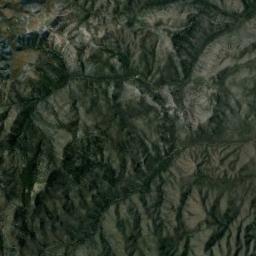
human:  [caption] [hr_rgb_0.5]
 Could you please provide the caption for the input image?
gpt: This mountain is completely covered by vegetation and there is a winding path in it .

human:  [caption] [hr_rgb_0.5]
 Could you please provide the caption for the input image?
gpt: The mountain is full of bare land with lines of green plants .

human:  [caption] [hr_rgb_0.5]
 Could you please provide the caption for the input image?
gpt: There is not the even mountain .

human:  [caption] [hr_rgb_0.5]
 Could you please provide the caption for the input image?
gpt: The folded mountain consists of a number of ridges and valleys and is covered with some vegetation .

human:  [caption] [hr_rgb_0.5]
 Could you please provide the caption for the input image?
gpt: There are some ridges on the mountain .